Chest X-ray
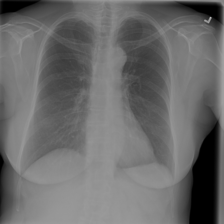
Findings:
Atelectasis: negative
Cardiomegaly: negative
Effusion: negative
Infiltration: positive
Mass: negative
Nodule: negative
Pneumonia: negative
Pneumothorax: negative
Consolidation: negative
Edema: negative
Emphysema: negative
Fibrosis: negative
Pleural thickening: negative
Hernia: negative